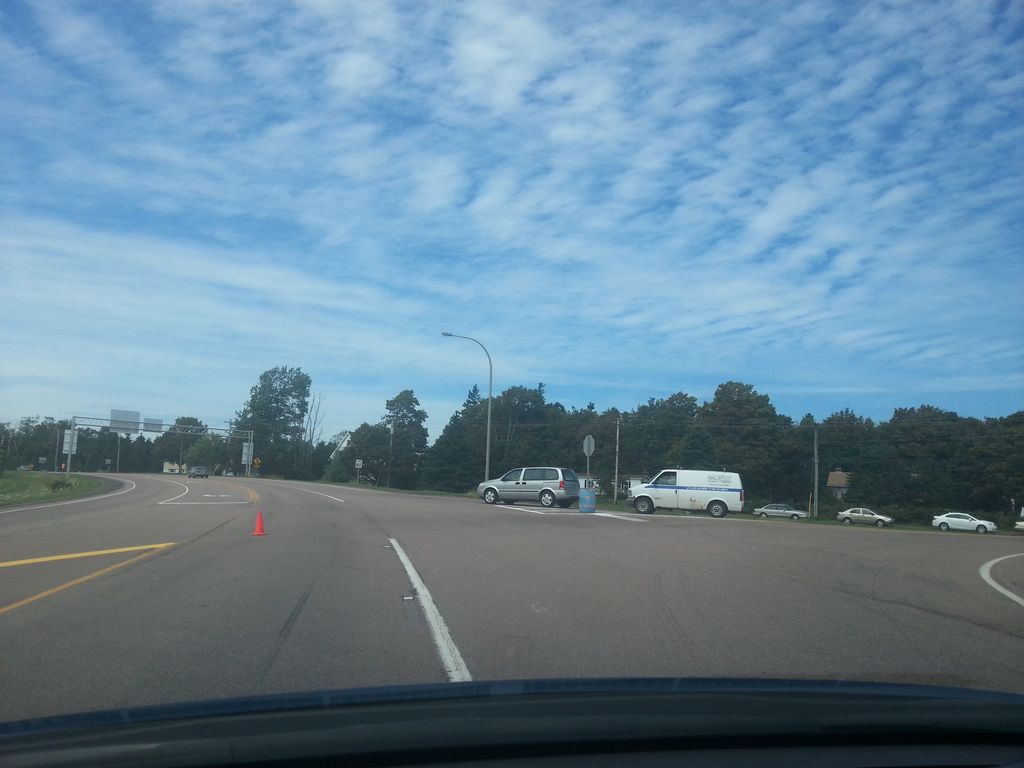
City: charlottetown